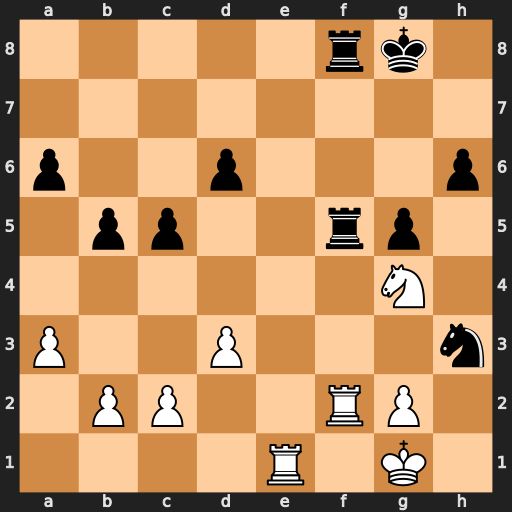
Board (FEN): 5rk1/8/p2p3p/1pp2rp1/6N1/P2P3n/1PP2RP1/4R1K1
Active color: w
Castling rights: -
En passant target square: -
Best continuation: gxh3 Rxf2 Nxf2